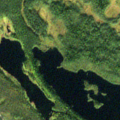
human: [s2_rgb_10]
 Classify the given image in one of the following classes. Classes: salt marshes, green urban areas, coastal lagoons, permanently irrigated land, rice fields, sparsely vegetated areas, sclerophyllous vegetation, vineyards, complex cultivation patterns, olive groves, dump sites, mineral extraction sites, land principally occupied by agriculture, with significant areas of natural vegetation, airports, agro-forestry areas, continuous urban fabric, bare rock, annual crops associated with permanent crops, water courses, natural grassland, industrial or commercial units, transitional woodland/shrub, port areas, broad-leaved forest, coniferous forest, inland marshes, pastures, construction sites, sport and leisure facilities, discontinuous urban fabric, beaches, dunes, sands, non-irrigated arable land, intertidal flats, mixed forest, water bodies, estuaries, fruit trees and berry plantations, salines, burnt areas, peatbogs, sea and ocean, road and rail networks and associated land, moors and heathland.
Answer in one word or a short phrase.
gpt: coniferous forest, peatbogs, water bodies